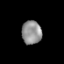
Tissue: prostate
Cell type: B cells
Senescence score: 0.348
Nuclear area (px): 456
Mean DAPI intensity: 146.079